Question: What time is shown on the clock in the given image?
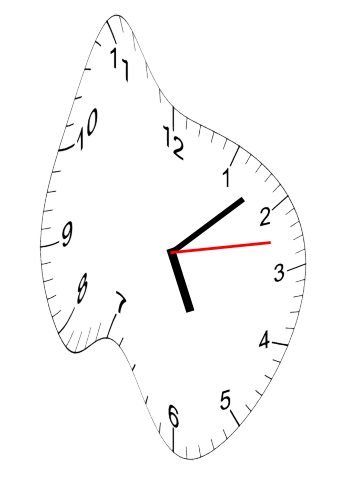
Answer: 05:08:13